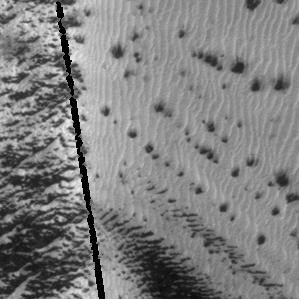
Label: frost